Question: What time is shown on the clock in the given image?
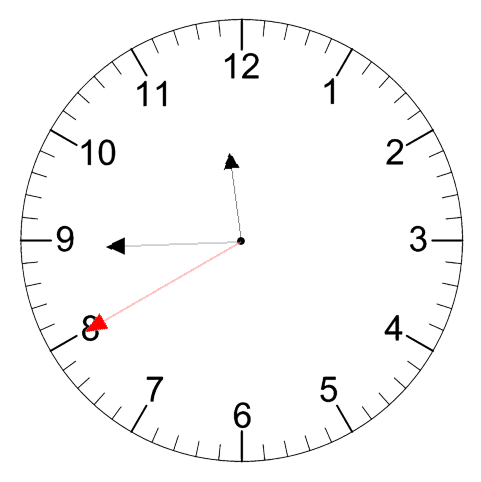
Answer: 11:44:40